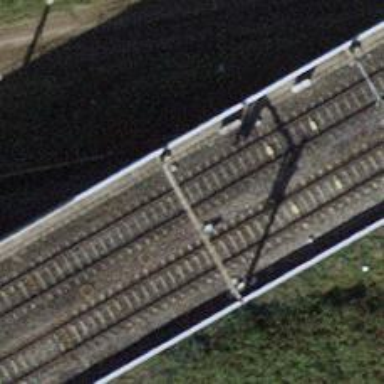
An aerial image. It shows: Railway signal.